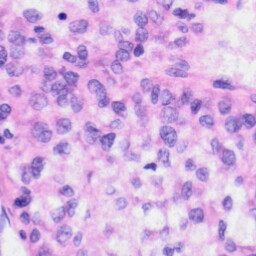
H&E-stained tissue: Liver